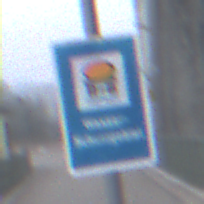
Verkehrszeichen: Wasserschutzgebiet
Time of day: MorningAfternoon
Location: Outdoor (Suburban)
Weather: Overcast
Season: NotSpecified
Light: Natural